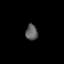
Tissue: lung
Cell type: Epithelial cells
Senescence score: 0.1209
Nuclear area (px): 186
Mean DAPI intensity: 95.027